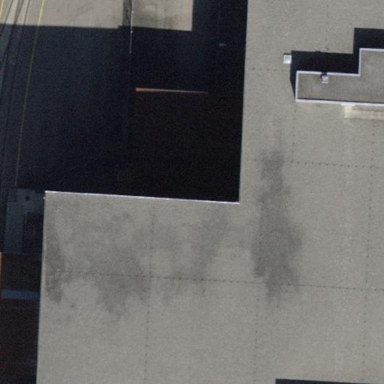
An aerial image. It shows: View of roof of building.